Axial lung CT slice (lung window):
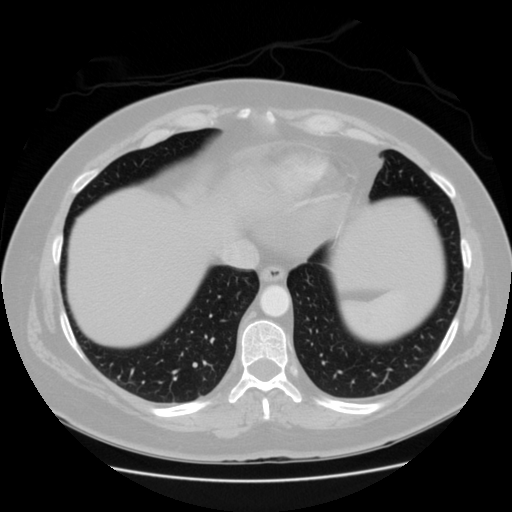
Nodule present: no